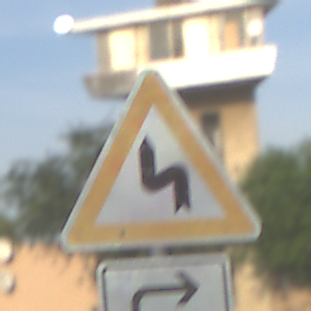
Verkehrszeichen: DoppelkurveZunaechstLinks
Zusatzzeichen unten: RichtungsangabeDurchPfeile5
Umgebung: Outdoor, Suburban
Tageszeit: SunriseSunset
Wetter: PartlyCloudy
Licht: Natural
Jahreszeit: NotSpecified
Kontrast: HighContrast